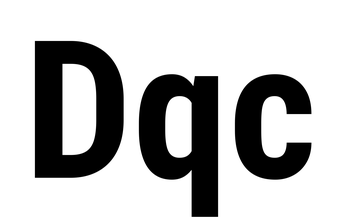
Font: Roboto_Condensed_Bold